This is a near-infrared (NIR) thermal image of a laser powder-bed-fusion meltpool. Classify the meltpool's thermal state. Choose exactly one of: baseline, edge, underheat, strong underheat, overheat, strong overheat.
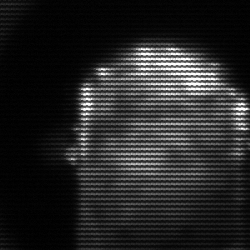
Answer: baseline